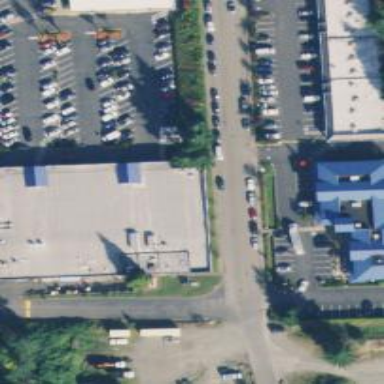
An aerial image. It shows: Commercial building housing supermarket.